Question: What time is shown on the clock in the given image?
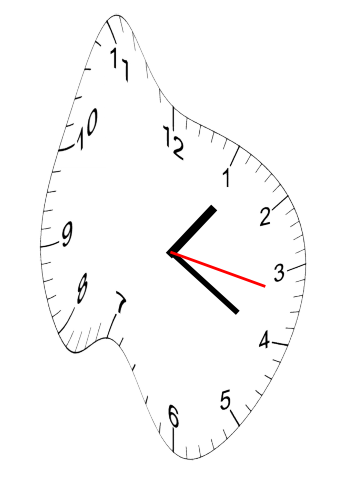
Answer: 01:20:17